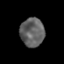
Tissue: prostate
Cell type: Epithelial cells
Senescence score: 0.3168
Nuclear area (px): 678
Mean DAPI intensity: 97.416